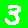
Digit: 3